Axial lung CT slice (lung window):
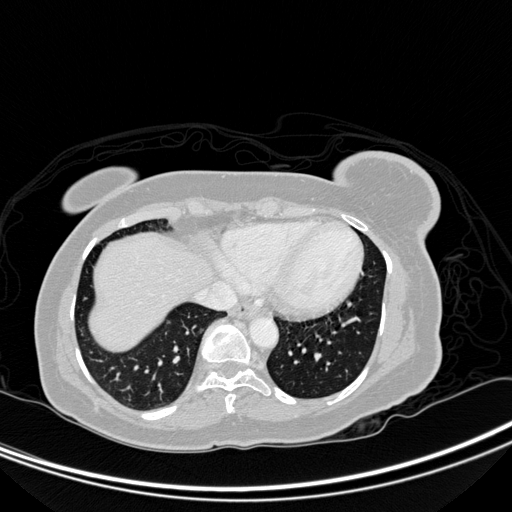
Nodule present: no